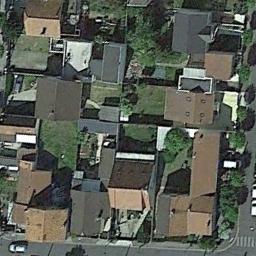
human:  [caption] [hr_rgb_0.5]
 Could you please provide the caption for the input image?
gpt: The dense residential is next to the road .

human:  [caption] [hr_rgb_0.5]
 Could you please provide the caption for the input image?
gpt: The houses are many and crowded .

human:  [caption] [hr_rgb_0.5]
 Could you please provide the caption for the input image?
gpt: In densely populated areas there are many roads and neatly arranged houses and trees as well as large lawns and many vehicles .

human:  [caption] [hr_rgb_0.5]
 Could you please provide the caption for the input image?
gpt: A dense residential area has lots of trees and houses next to each other .

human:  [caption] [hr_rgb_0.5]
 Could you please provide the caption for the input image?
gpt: There are some brown and black buildings on dense residential area .